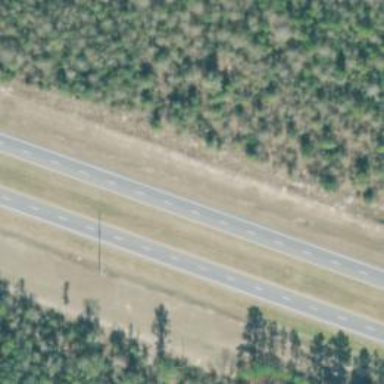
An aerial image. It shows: Dual carriageway expressway with asphalt surface. It is classified as trunk highway.